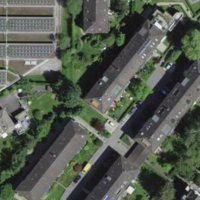
EUNIS habitat code: 54
Species observed at this site:
Zoropsis spinimana